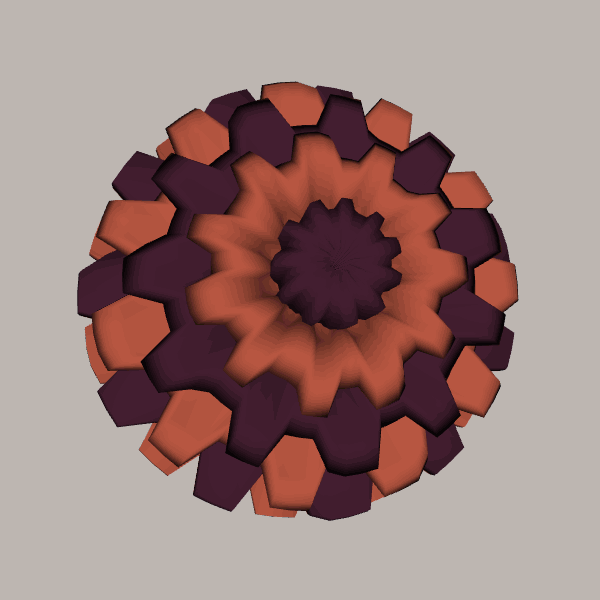
Background: light